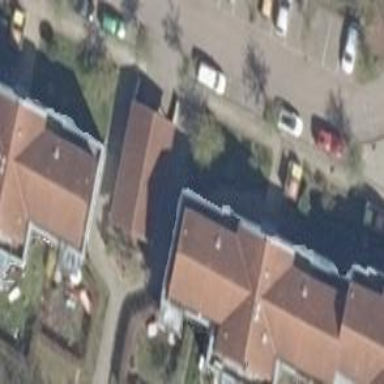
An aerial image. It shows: Image showing building with apartments.